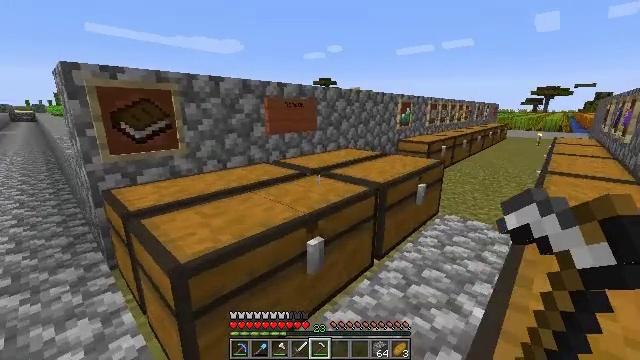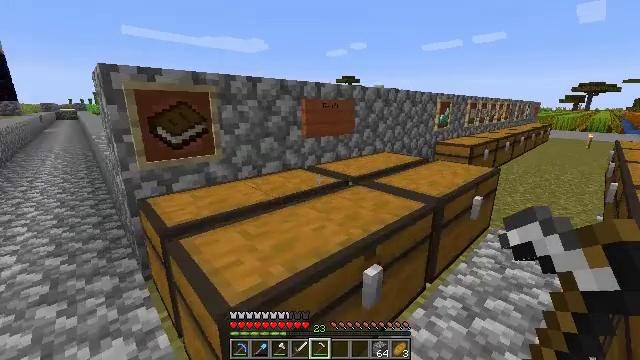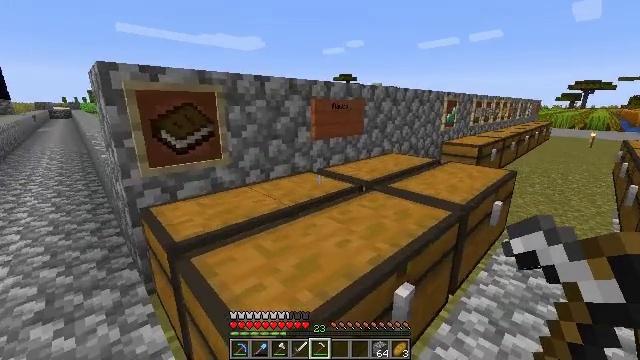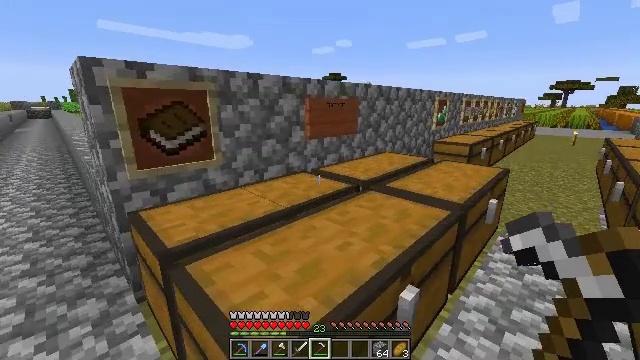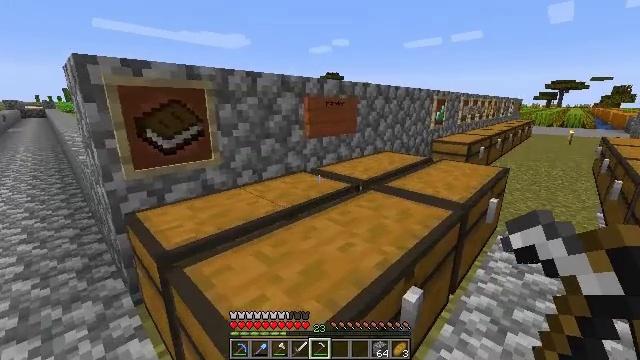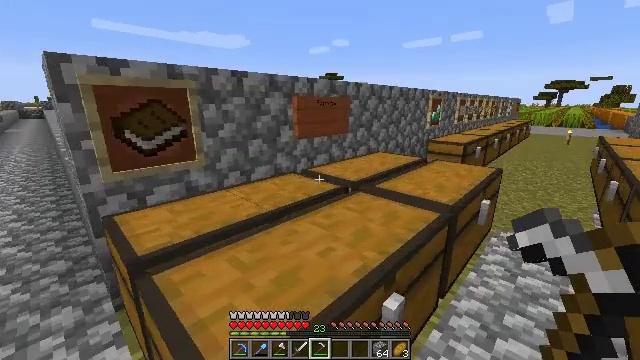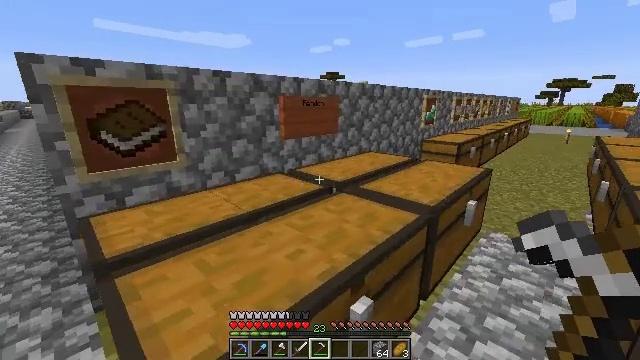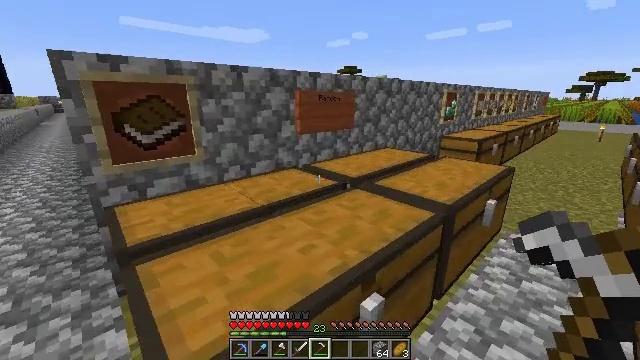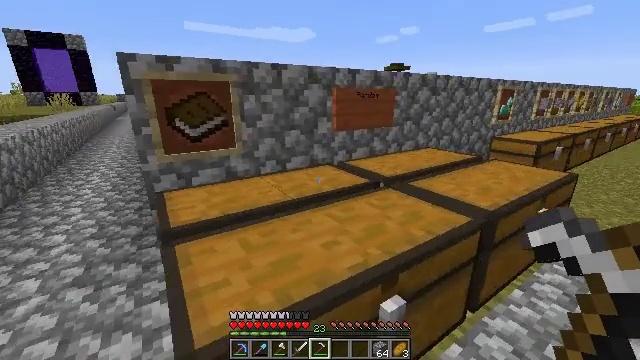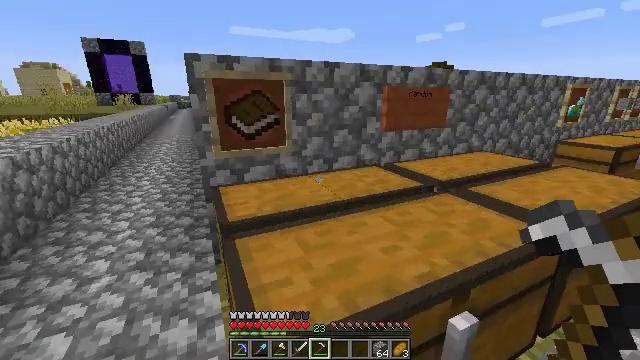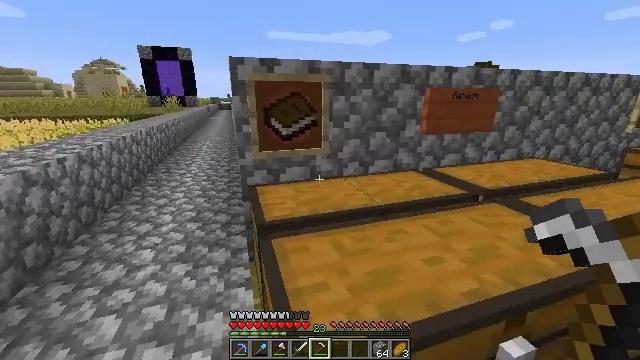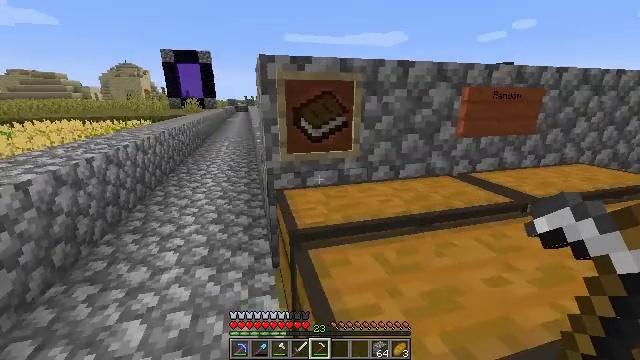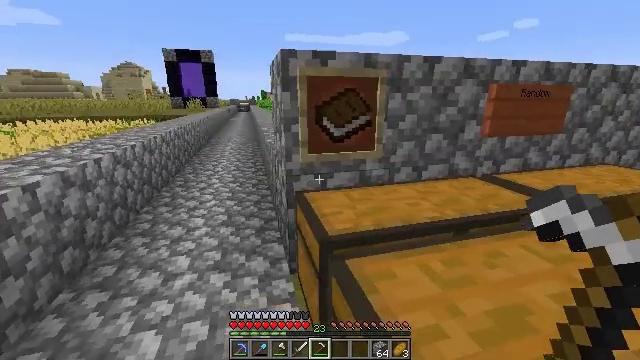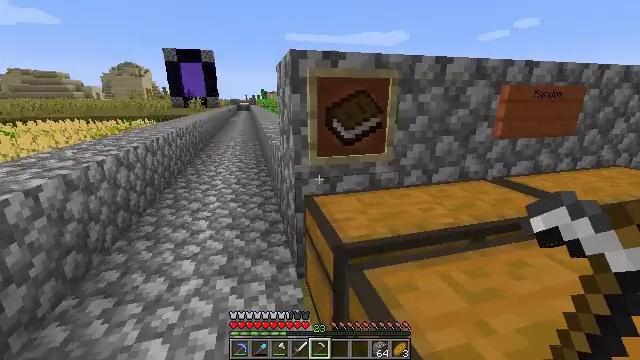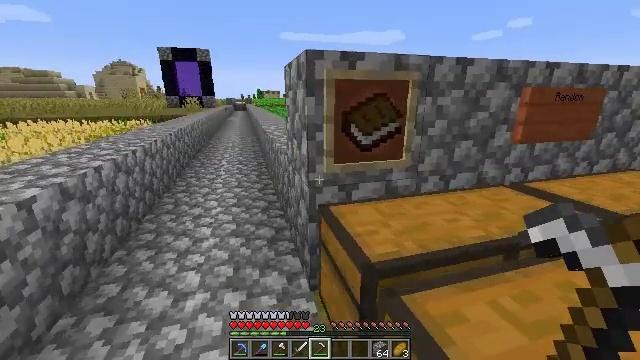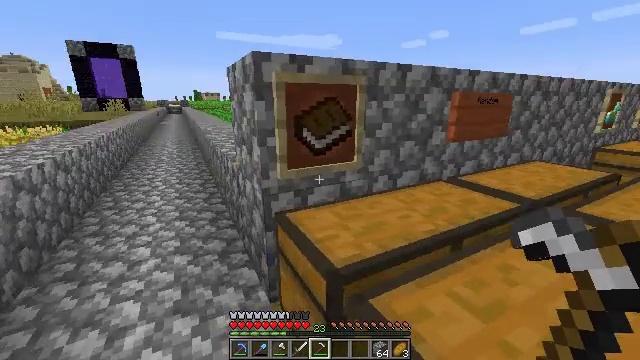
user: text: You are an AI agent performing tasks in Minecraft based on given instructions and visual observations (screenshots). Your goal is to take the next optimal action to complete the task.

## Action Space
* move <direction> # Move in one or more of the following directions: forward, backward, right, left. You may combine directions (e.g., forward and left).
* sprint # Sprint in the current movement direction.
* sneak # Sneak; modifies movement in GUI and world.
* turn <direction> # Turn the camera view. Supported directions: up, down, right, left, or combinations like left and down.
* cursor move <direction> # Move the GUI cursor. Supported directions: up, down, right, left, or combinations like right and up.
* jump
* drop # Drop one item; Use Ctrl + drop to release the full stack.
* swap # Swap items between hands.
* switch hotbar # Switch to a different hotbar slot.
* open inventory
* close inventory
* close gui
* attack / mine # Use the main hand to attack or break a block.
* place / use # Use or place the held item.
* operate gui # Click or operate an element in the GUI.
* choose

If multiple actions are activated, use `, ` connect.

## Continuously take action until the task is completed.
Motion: motion action
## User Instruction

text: Mine the sugar cane near rivers.
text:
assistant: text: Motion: move forward and move left, turn left
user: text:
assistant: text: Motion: move forward and move left
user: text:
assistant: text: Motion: turn right
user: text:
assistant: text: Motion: move right
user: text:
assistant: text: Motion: move right
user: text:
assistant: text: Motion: move right
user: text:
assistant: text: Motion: move right, turn left and down
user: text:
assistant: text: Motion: move left, turn left
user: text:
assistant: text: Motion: move forward and move left, turn left
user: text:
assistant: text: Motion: move forward and move left, turn left
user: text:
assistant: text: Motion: move forward and move left, turn left
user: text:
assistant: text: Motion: move forward and move left
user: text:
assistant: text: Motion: move forward and move left
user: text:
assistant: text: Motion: move forward and move left
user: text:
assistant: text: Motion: move forward and move left, turn right
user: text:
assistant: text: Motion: move forward and move right, turn right
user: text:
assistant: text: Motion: move right, turn right
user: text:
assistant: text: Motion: move right, turn right
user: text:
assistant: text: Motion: move right, turn right
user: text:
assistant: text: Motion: move right, turn right
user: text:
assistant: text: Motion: move forward and move right
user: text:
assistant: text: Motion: move forward and move right
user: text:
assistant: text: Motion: move forward and move right
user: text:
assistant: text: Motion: move forward and move right
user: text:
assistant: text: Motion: move forward
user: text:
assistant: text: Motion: move forward
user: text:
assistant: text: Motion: move forward, sprint, turn right
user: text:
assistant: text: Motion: move forward, sprint, turn right
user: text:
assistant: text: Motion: move forward, sprint, turn right
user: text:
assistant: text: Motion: move forward, sprint